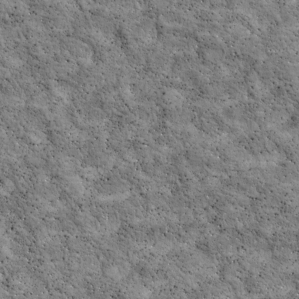
Label: non_frost